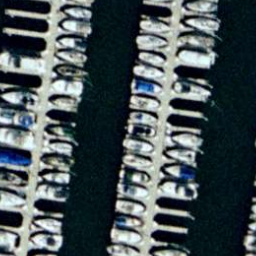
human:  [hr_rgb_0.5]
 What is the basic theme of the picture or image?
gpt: harbor